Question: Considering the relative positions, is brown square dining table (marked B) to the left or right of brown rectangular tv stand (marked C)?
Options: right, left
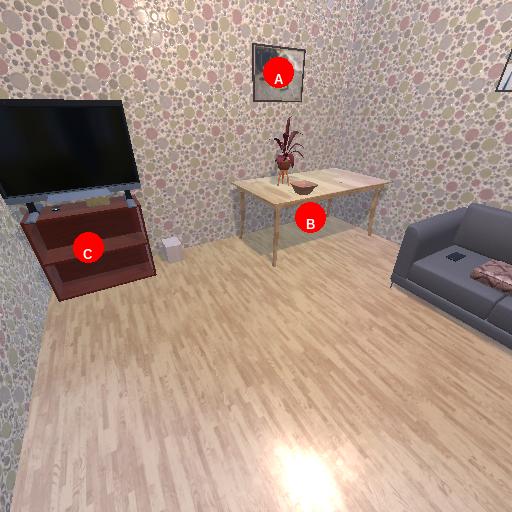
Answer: right